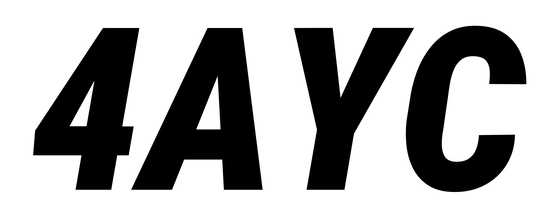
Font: Roboto-Italic_Condensed_Black_Italic